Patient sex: F
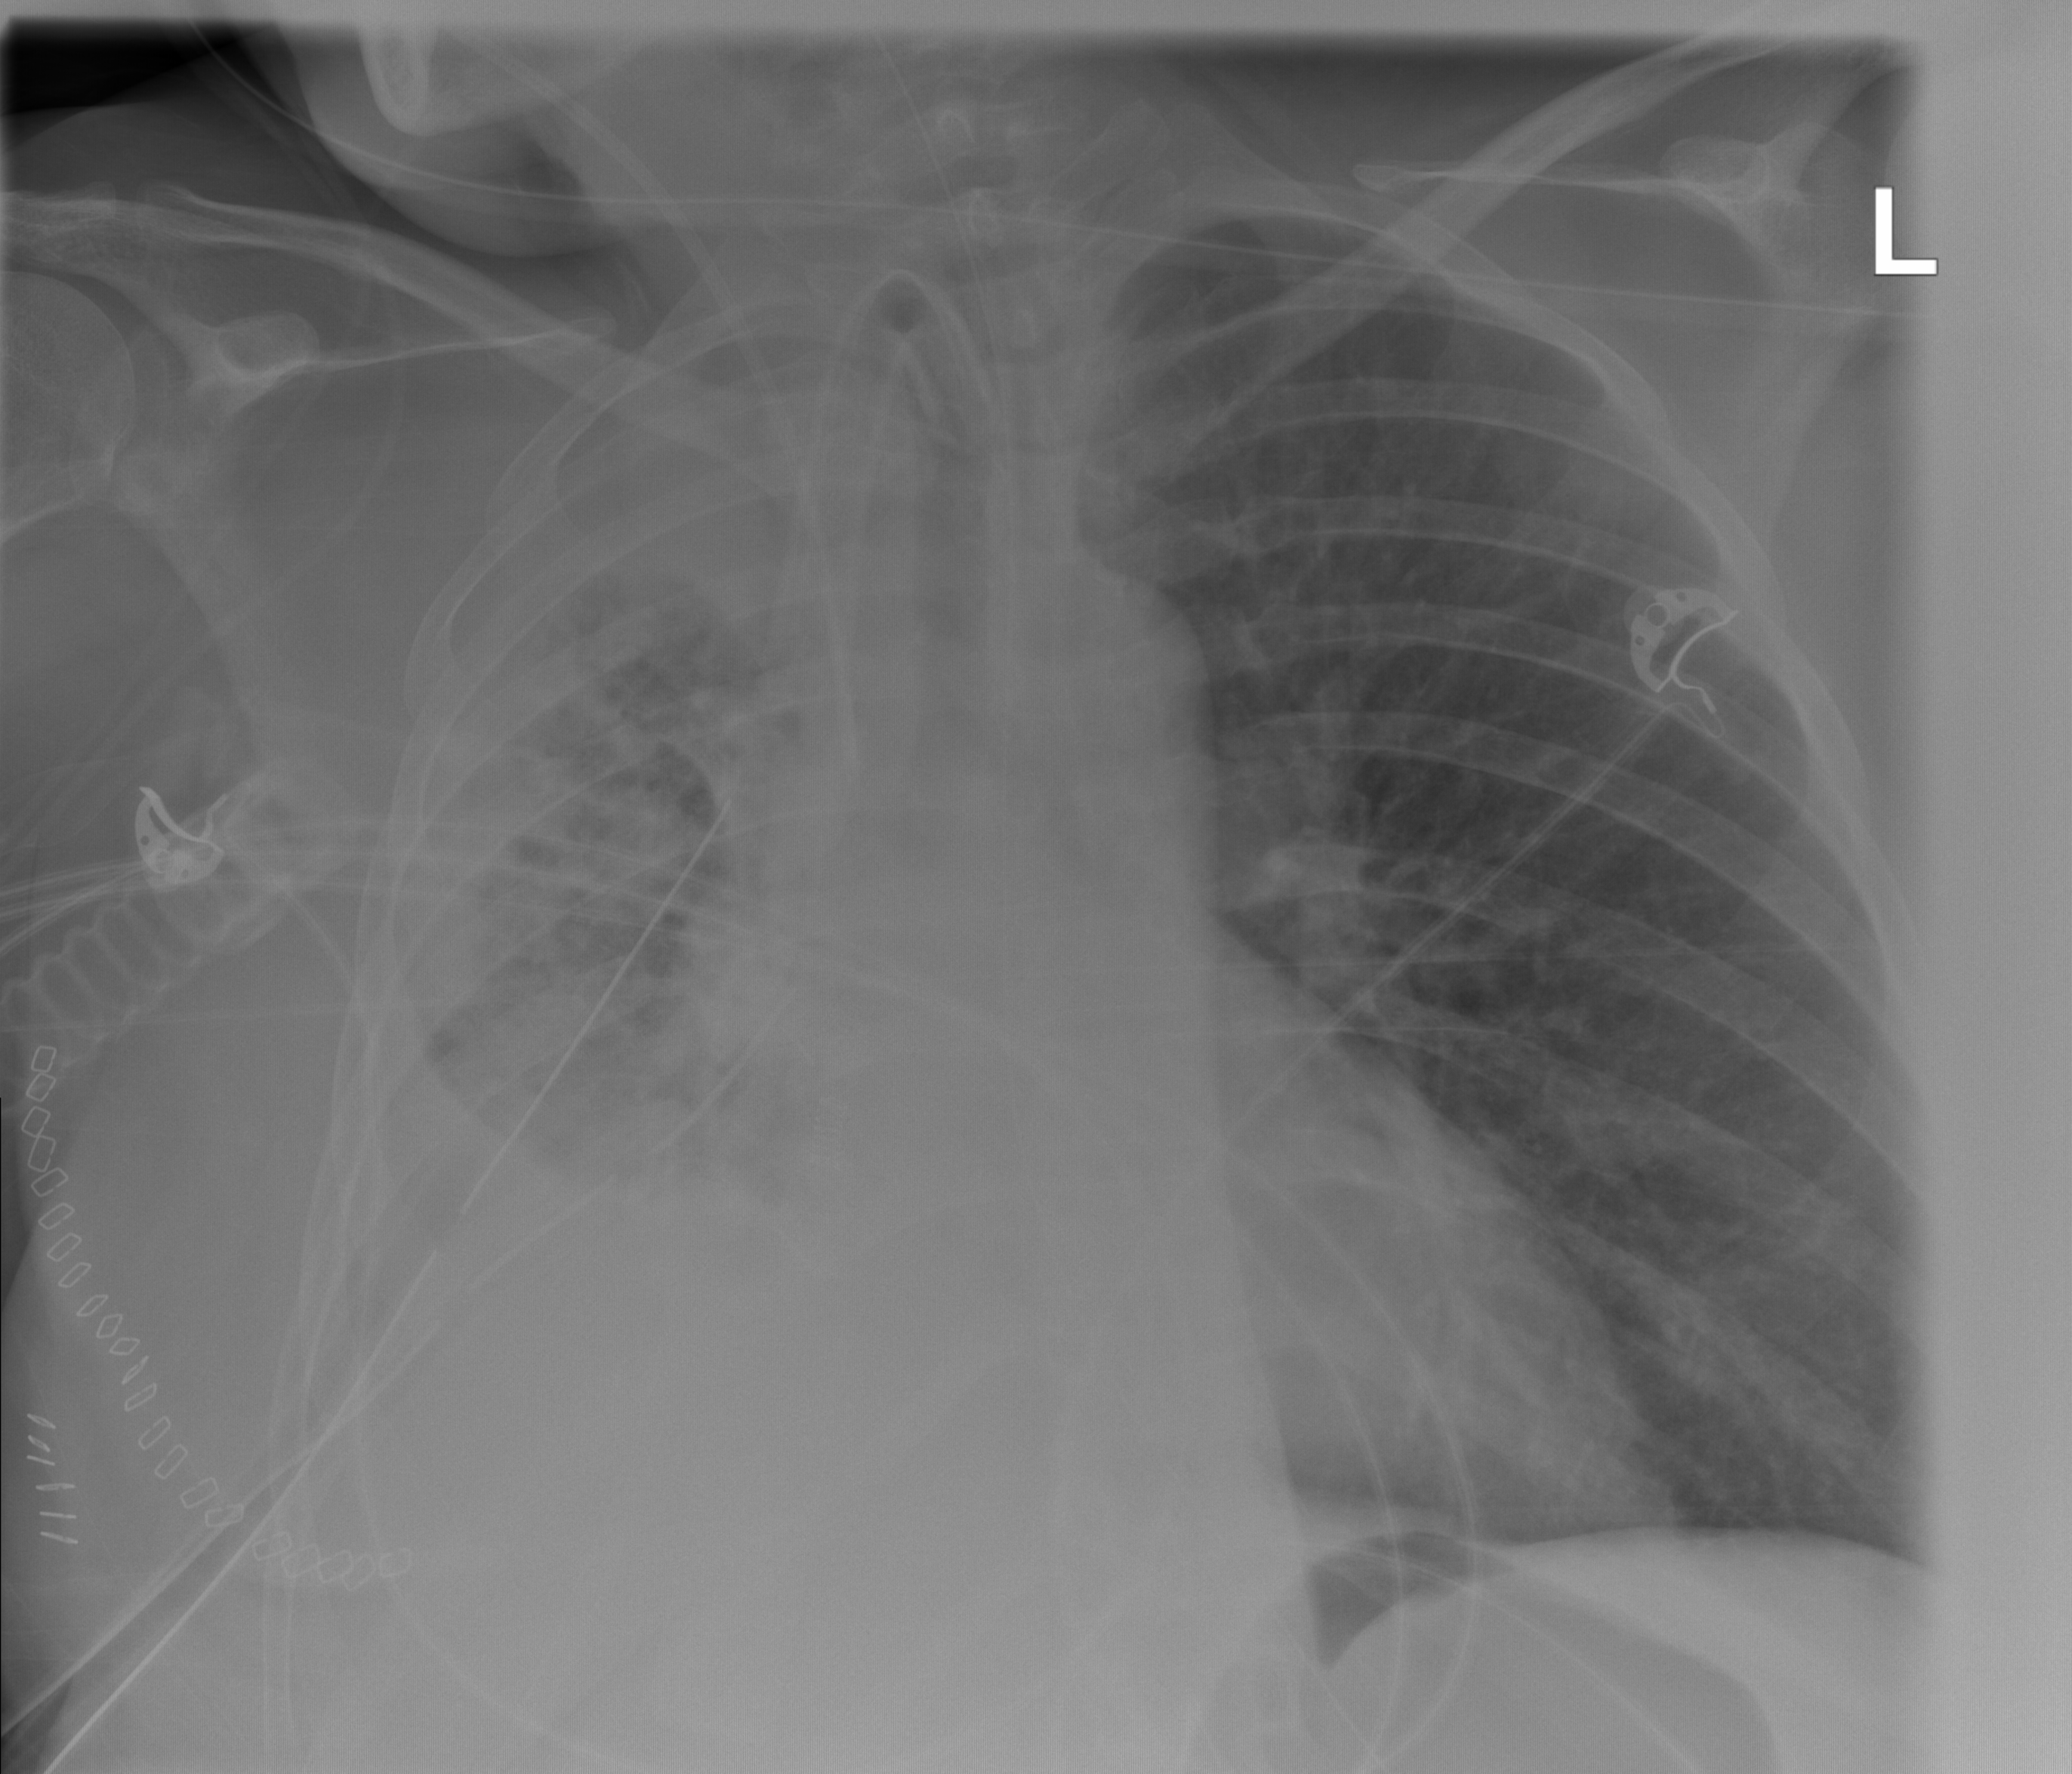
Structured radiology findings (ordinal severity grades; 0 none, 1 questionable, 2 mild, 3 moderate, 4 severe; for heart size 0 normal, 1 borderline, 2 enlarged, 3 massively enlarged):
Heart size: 2
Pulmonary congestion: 0
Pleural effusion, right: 3
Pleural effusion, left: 0
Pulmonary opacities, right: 3
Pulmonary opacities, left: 0
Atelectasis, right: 3
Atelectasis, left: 0